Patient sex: M
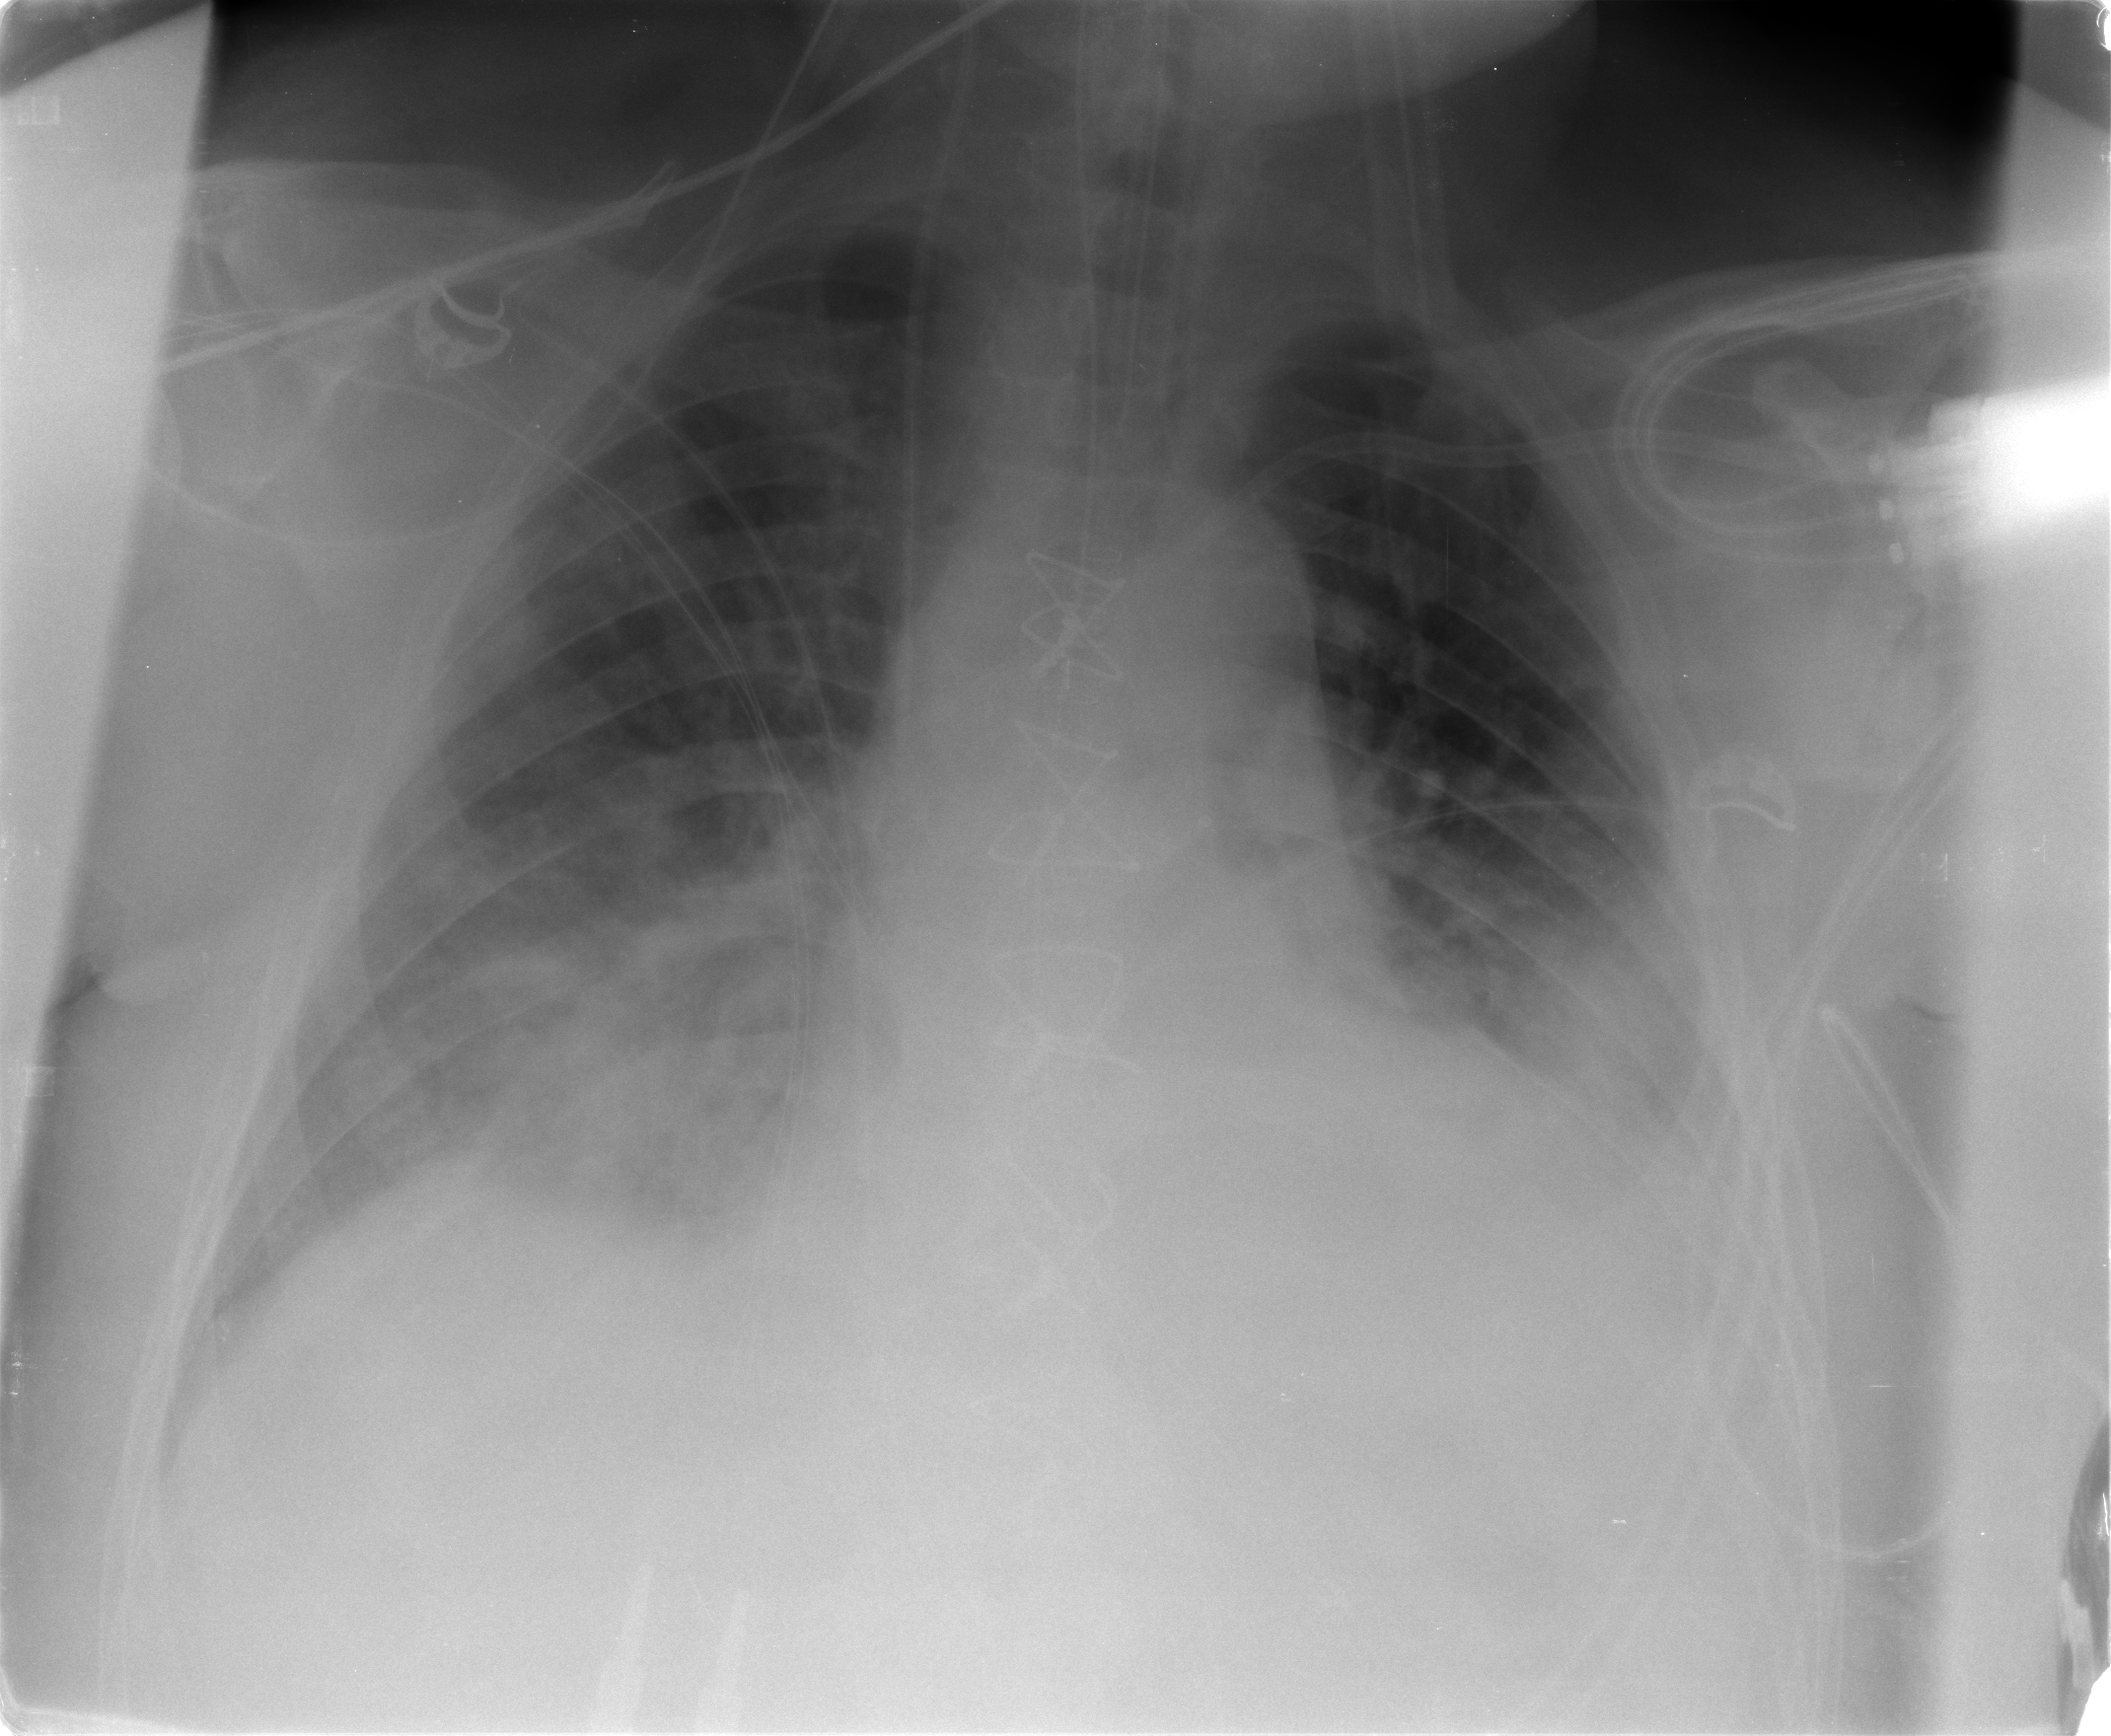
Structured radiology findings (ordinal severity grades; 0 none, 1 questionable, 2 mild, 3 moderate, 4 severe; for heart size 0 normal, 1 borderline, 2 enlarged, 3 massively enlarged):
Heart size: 2
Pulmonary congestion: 3
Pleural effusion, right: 1
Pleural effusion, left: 2
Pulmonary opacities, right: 0
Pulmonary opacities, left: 0
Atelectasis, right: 0
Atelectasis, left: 2